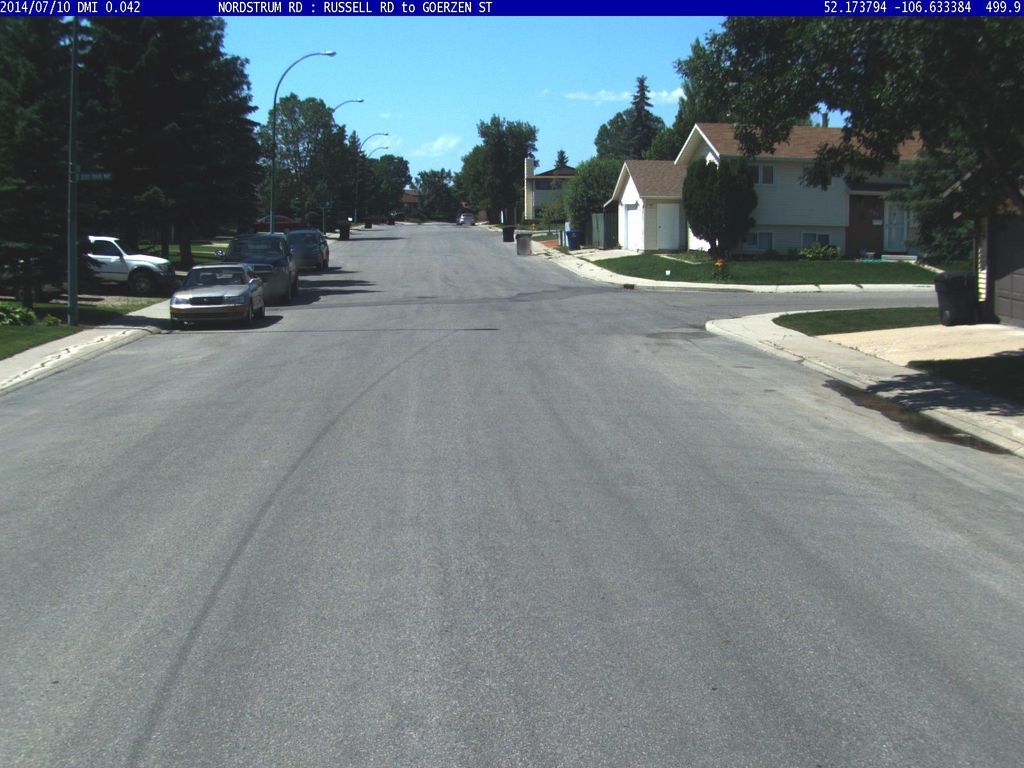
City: saskatoon